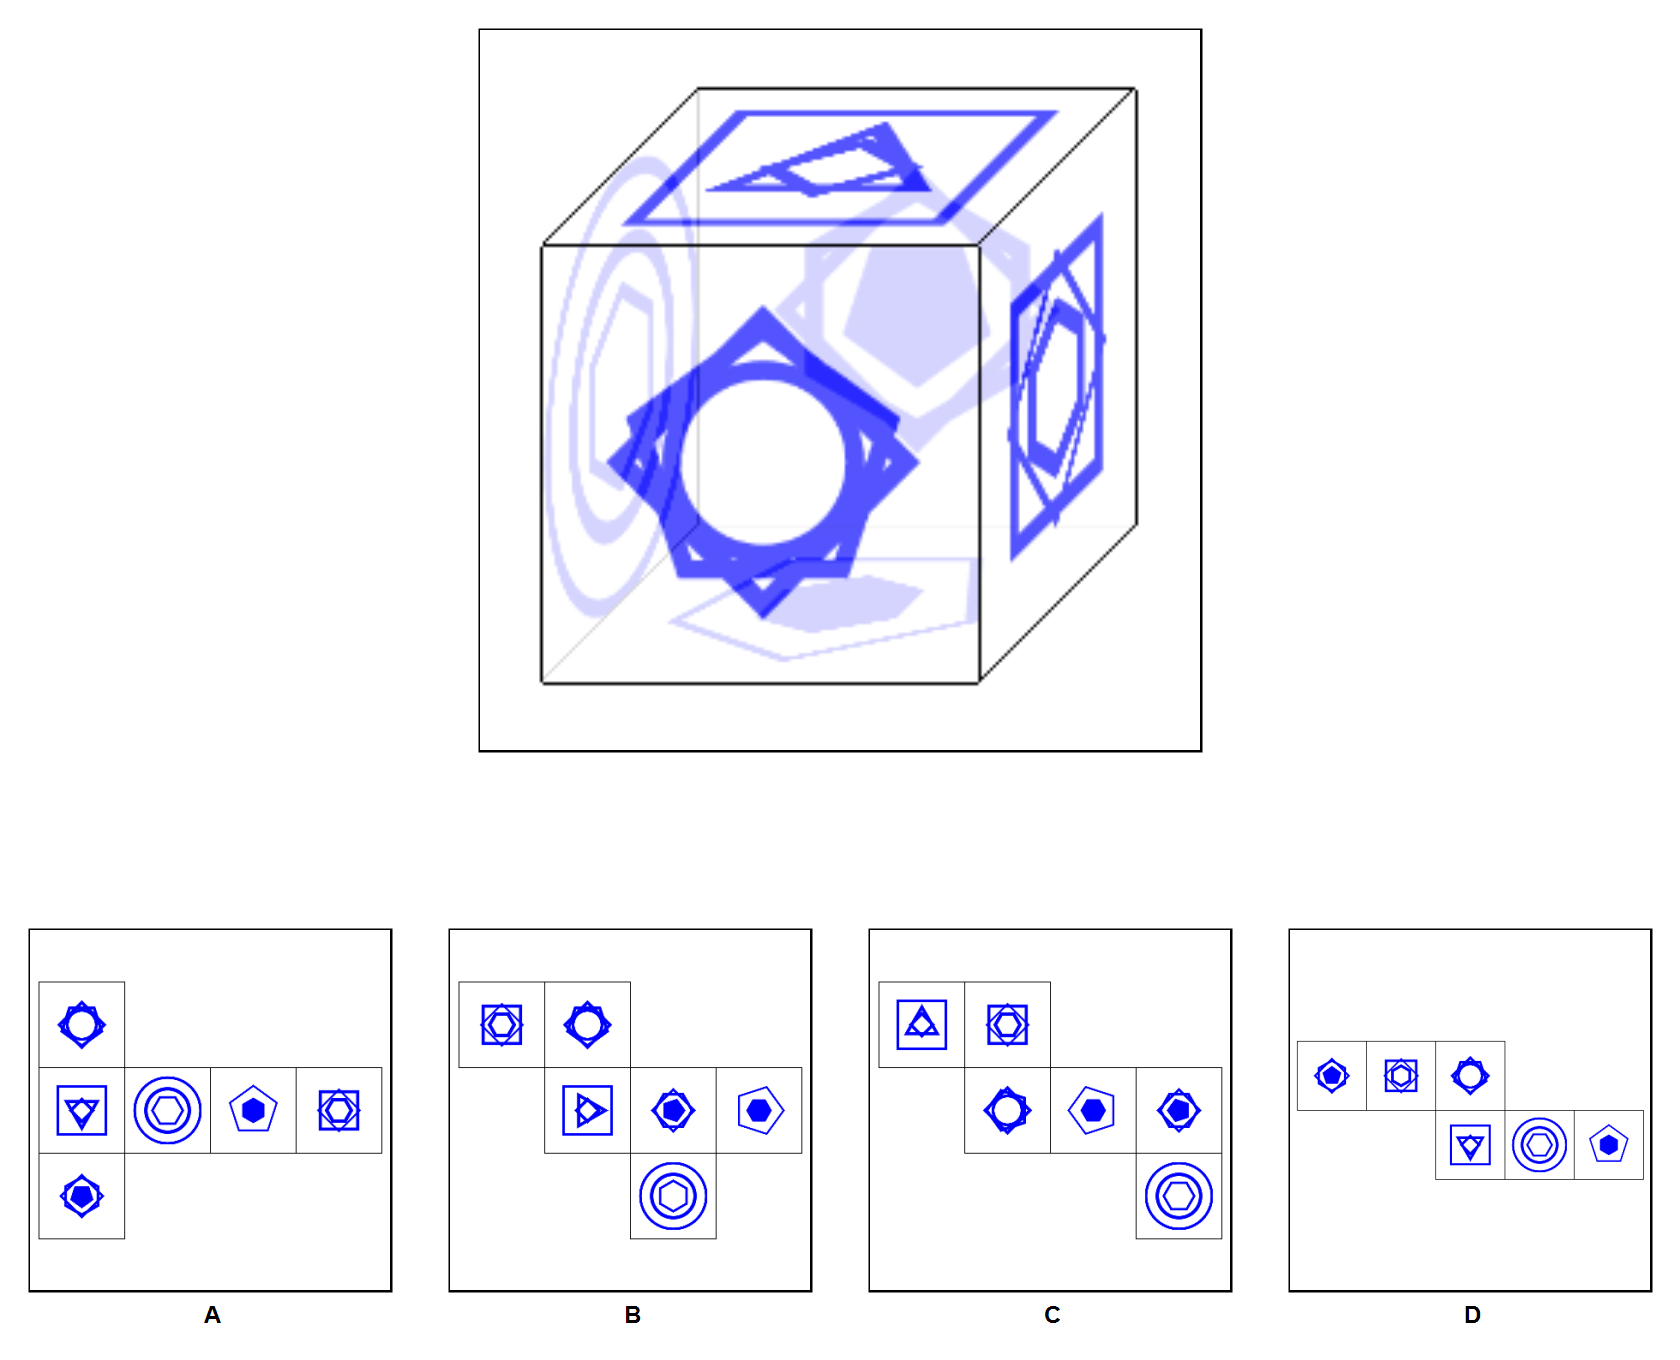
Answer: B